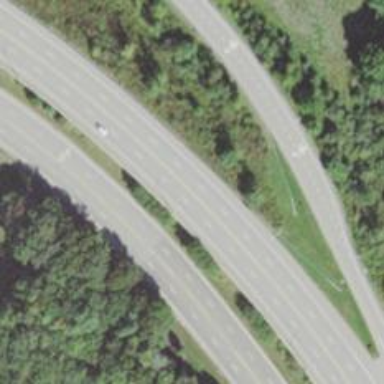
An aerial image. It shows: Trunk highway with expressway features.